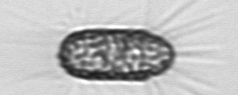
Label: Corethron_hystrix